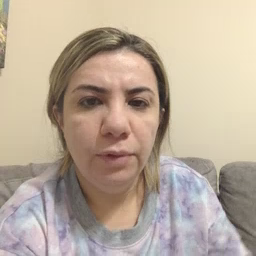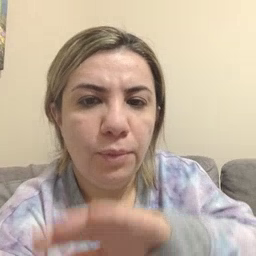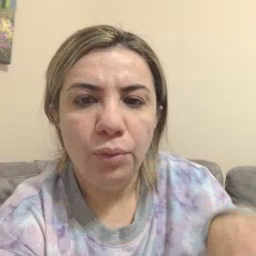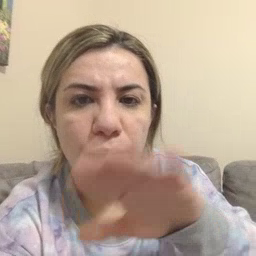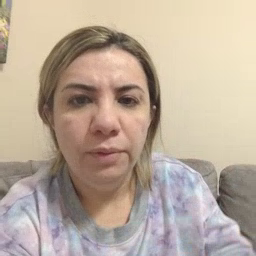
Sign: pool